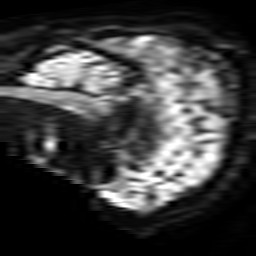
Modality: TRACE
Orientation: sagittal
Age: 77
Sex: male
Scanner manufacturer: philips
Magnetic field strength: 3 T
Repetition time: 4.632 s
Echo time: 0.06069 s